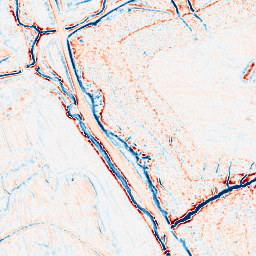
Category: edge_preserving
Decomposition family: bilateral
Decomposition parameters: d: 9
sigma_color: 25
sigma_space: 25
Upsampling method: bicubic_16x
Upsampling parameters: scale: 16
Upsampling scale: 16